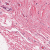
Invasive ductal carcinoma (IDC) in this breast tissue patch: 0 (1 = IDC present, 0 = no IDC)